RGB frame:
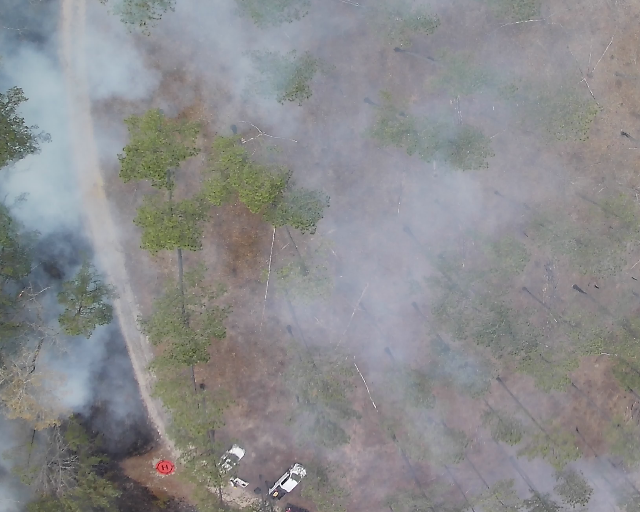
Thermal frame:
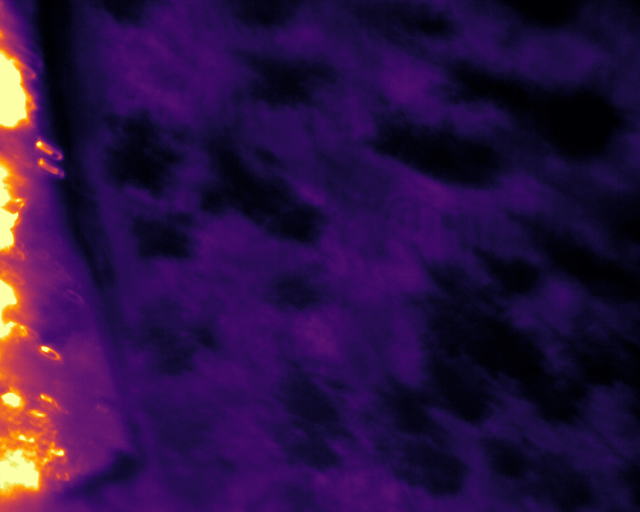
Captured: 2026-02-26 03:06:10
Pixels at or above 80 °C: 1775 (fraction of frame: 0.005417)